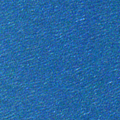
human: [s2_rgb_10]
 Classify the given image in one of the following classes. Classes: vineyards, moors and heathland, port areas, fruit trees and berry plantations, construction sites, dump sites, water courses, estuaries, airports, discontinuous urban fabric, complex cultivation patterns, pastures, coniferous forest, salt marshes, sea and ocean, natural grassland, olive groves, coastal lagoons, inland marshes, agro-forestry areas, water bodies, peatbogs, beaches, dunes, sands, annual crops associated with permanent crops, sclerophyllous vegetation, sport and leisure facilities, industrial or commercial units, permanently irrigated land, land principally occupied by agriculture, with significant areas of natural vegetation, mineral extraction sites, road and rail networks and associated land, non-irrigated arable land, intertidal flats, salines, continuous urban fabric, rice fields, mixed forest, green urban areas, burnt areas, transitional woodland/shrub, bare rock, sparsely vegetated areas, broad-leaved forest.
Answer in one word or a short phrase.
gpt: sea and ocean